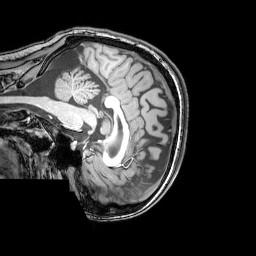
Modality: T1w
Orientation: sagittal
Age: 25
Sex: female
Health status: healthy
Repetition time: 0.081 s
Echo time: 0.037 s